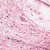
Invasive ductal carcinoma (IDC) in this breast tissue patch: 0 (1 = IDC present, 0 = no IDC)